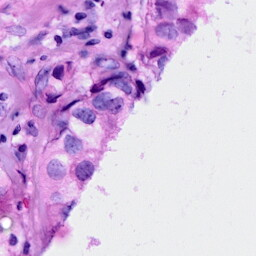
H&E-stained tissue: Breast